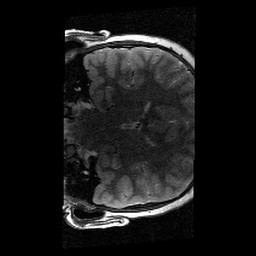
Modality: T2w
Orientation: coronal
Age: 10
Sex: male
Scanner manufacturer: siemens
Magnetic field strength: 3 T
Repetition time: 9.23 s
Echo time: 0.067 s